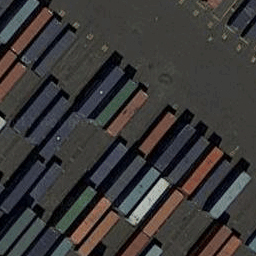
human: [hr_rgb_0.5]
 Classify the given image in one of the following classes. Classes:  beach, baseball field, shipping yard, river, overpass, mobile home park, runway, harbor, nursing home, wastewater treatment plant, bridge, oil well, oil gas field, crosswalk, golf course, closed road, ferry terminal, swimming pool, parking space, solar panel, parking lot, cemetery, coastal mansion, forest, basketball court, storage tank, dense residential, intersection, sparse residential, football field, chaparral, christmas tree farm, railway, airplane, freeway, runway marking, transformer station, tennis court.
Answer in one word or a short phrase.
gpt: shipping yard